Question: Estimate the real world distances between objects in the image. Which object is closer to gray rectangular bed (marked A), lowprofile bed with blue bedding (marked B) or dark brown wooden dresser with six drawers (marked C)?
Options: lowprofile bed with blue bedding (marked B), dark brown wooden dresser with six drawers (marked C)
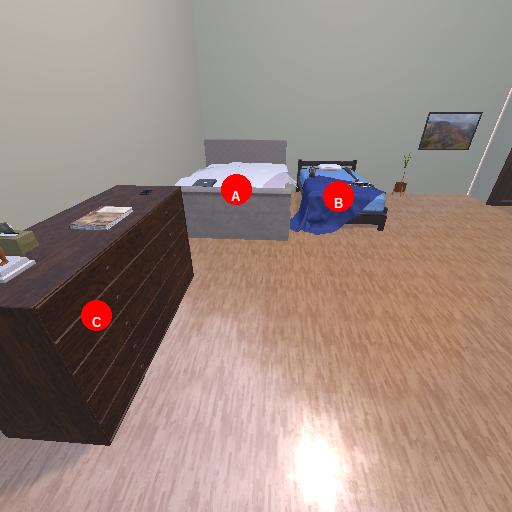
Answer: lowprofile bed with blue bedding (marked B)